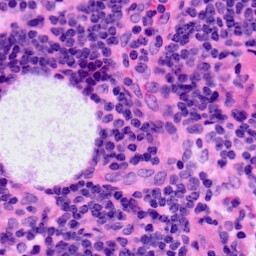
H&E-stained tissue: LymphNode